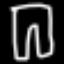
Label: pants